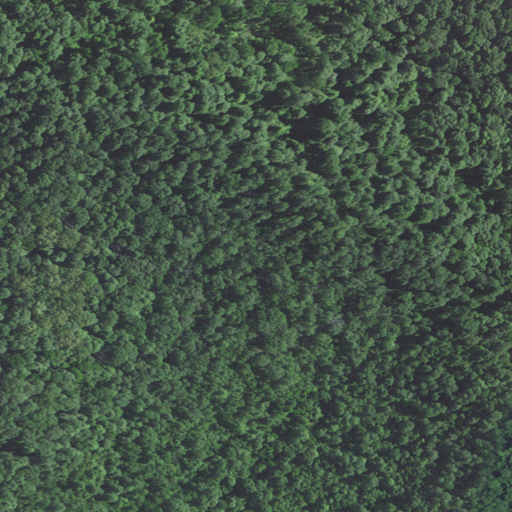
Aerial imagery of mountain in Kentucky named Little Barn Knob containing deciduous forest and mixed forest